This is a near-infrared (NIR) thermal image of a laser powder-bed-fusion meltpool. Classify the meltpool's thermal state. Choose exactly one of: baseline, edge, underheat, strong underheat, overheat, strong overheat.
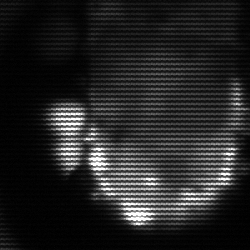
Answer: baseline